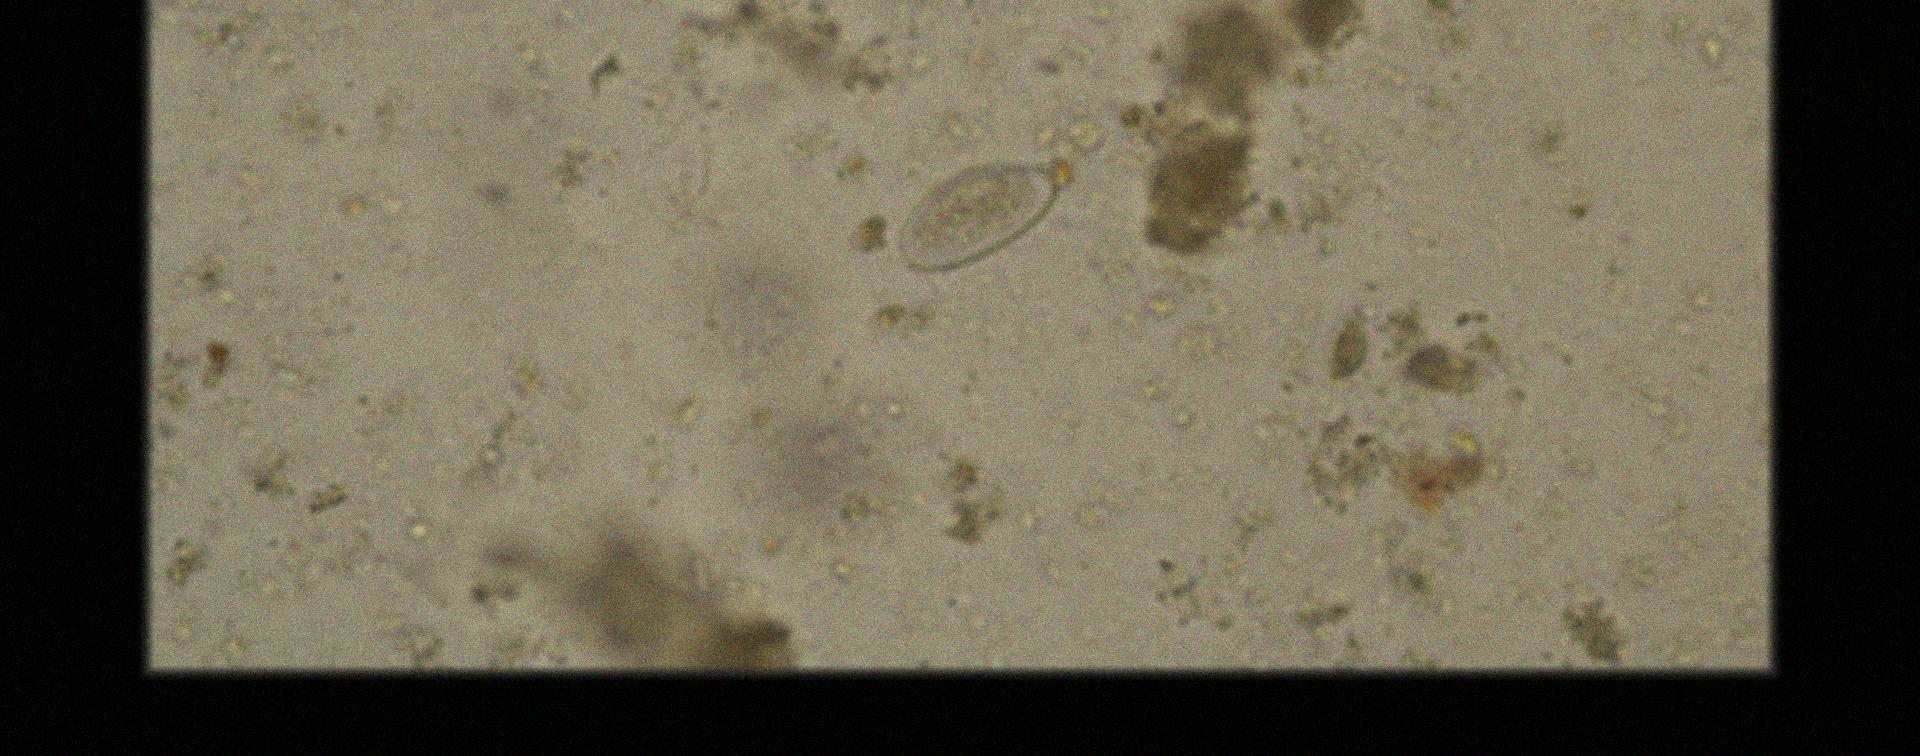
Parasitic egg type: Enterobius vermicularis